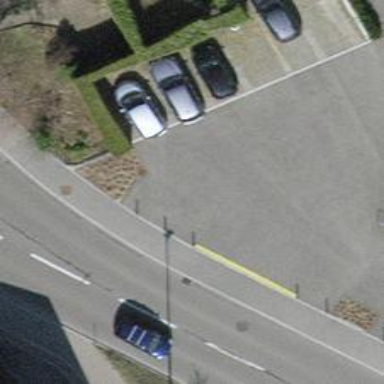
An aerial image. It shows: Bollard barrier.